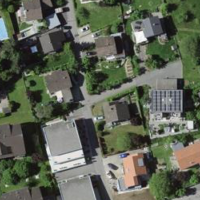
EUNIS habitat code: 54
Species observed at this site:
Stachys sylvatica